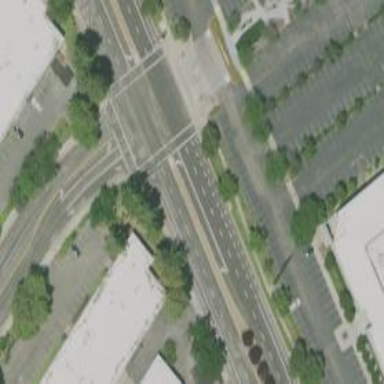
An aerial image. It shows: Solid stop line on the road marking.